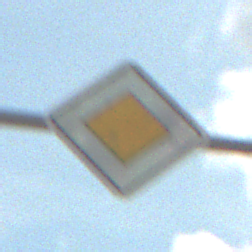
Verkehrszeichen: Vorfahrtsstrasse
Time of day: Midday
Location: Outdoor (Suburban)
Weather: PartlyCloudy
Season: Summer
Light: Natural